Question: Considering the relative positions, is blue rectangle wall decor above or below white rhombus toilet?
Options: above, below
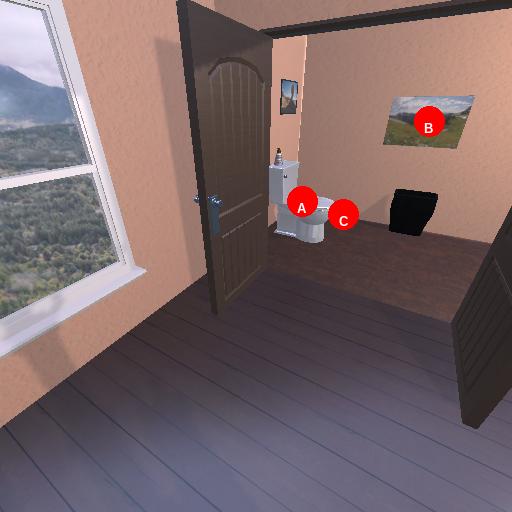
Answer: above